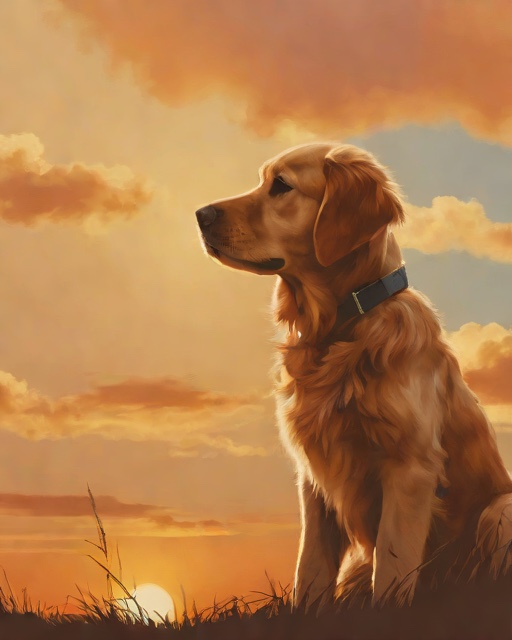
Category: Pets